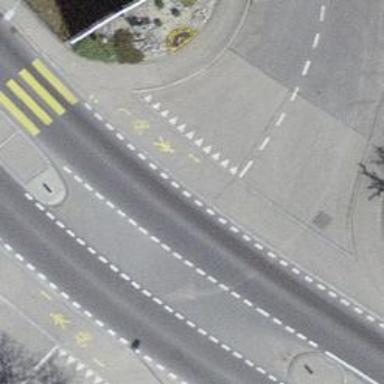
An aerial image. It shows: Road with "give way" sign.